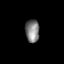
Tissue: prostate
Cell type: T cells
Senescence score: 0.7005
Nuclear area (px): 313
Mean DAPI intensity: 127.316